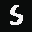
Label: 5